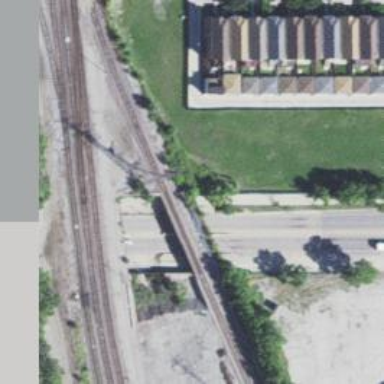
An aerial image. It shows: Abandoned railway siding with bridge.